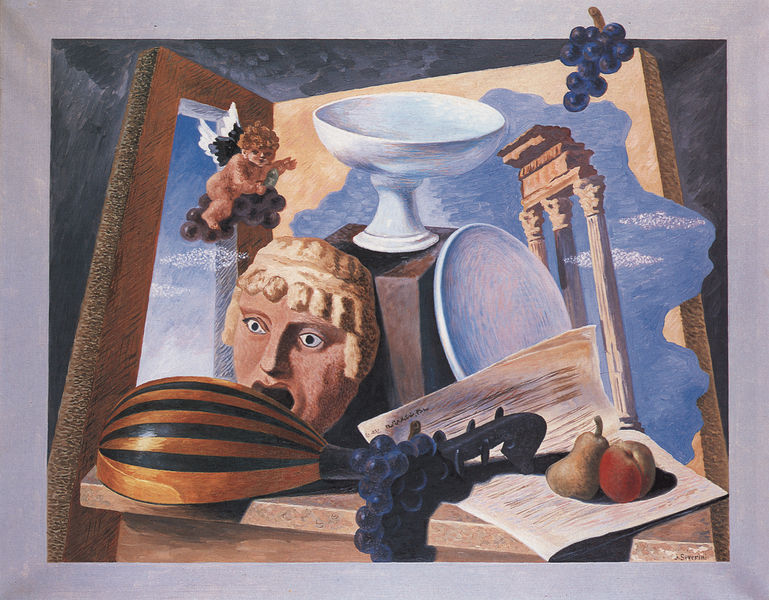
Titel: L'amour pourvoyeur
Künstler: Gino Severini
Standort: Milano
Institution: (Privatsammlung)
Schlagwörter: himmel, kubismus, braun, schwarz, tisch, obst, wand, augen, rahmen, schale, teller, instrument, kelch, blatt, theater, engel, früchte, putte, stilleben, stillleben, trauben, apfel, papier, gestreift, streifen, birne, ruine, maske, würfel, heft, weintrauben, pfirsich, tempel, laute